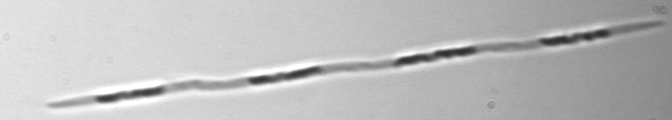
Label: Pseudo-nitzschia